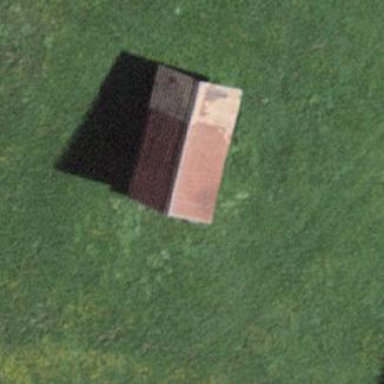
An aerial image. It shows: Rural barn.